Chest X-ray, PA view. Patient: 68 years old, sex M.
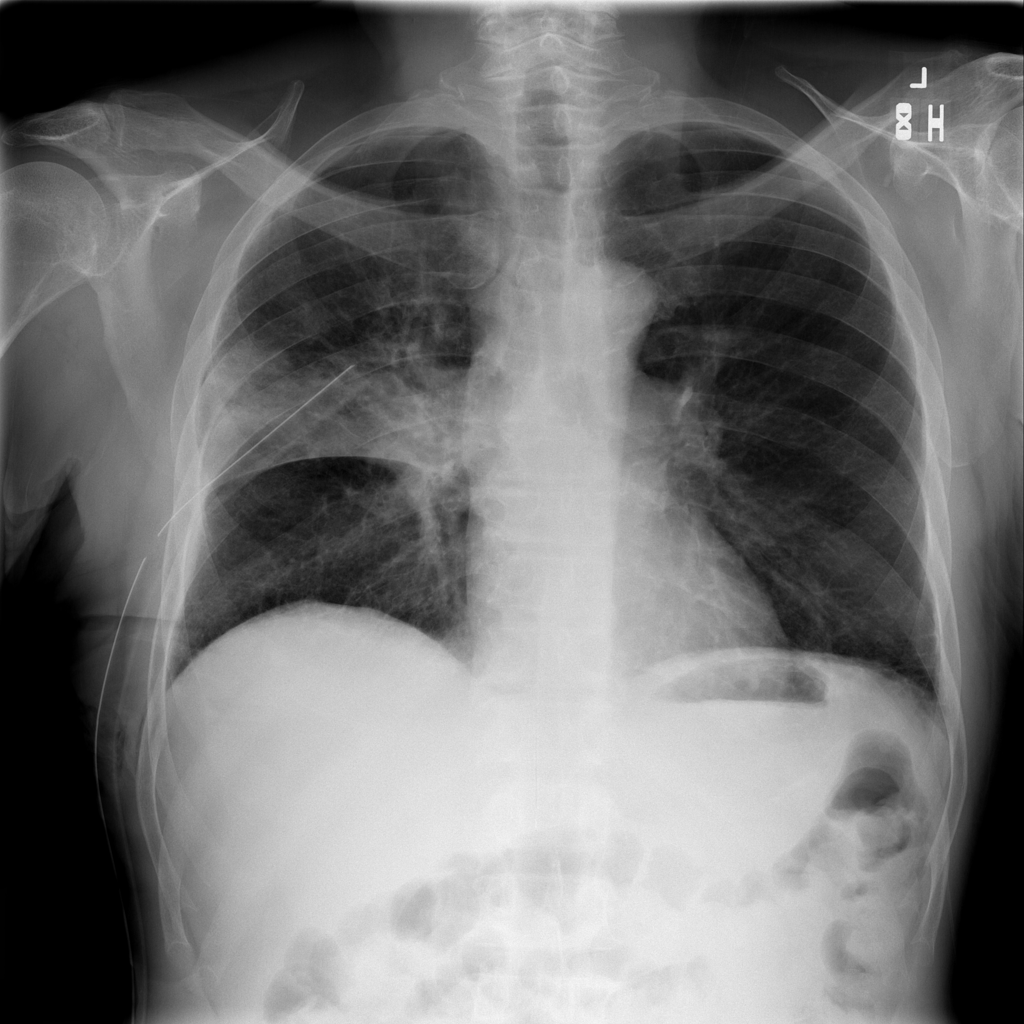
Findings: Atelectasis, Infiltration, Mass, Pneumothorax